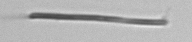
Label: fiber